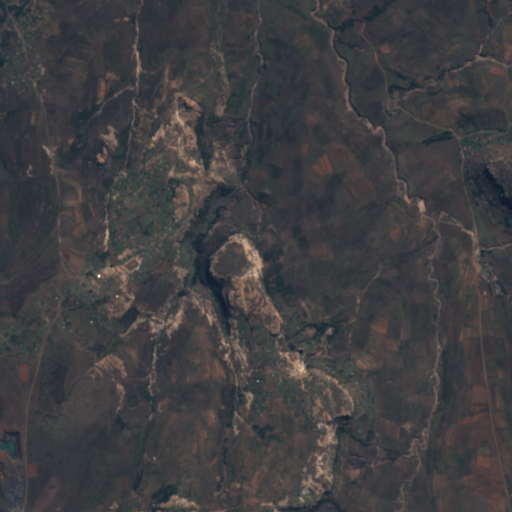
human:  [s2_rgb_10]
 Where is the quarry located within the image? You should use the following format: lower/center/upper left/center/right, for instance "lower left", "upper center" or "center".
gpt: The quarry is located in the lower left of the image.
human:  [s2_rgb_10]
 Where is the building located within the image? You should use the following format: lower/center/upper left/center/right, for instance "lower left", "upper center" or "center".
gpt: There is no building in the image.